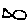
Label: fish